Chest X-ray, PA view. Patient: 59 years old, sex M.
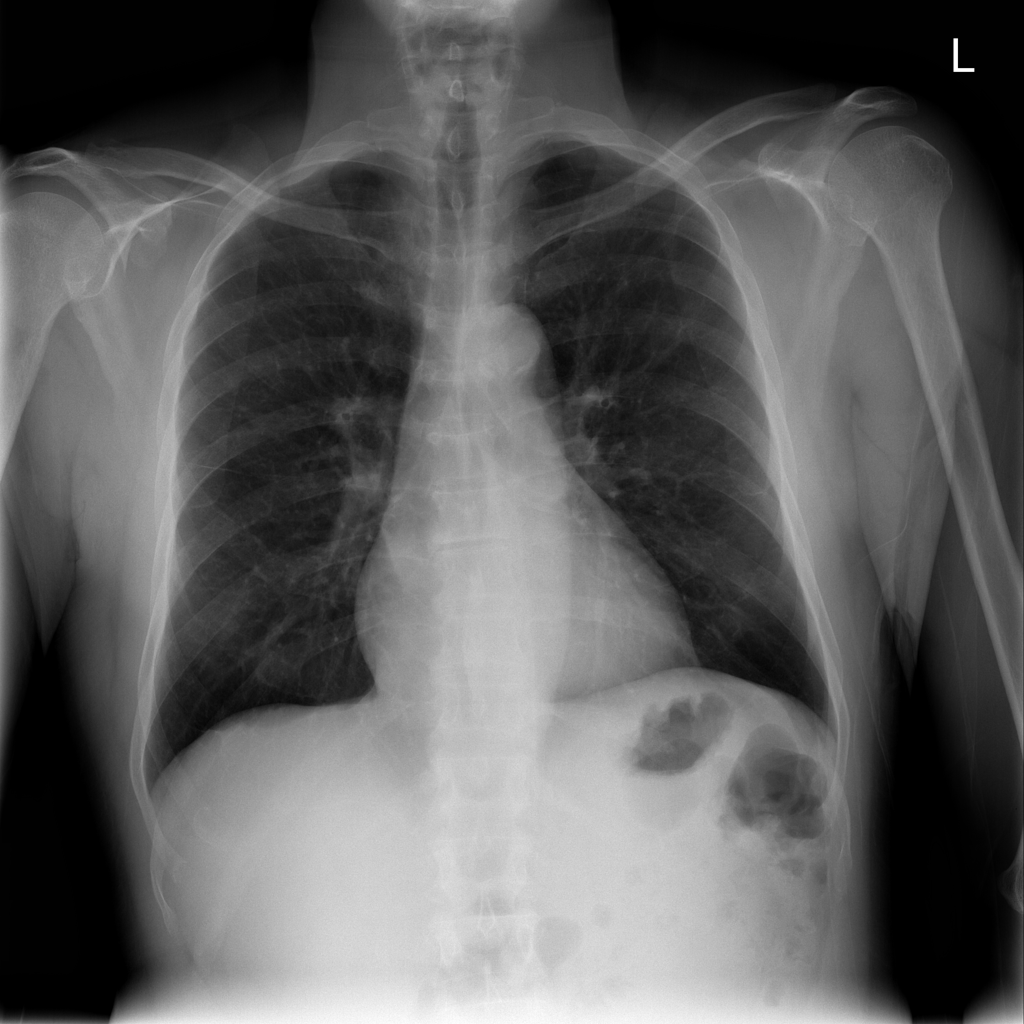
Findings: No Finding